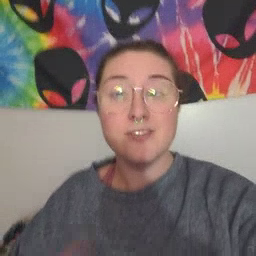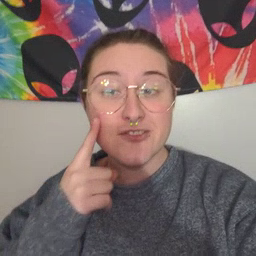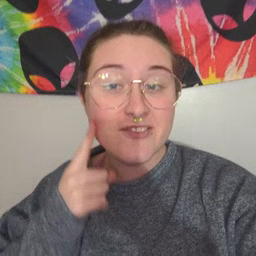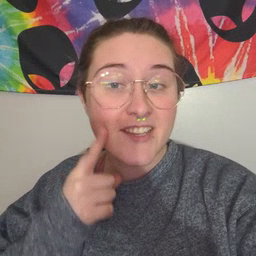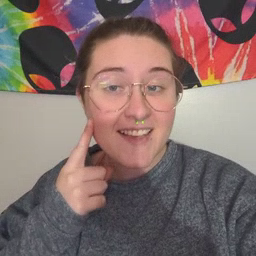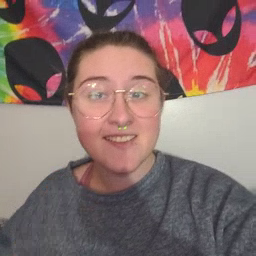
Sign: cheek